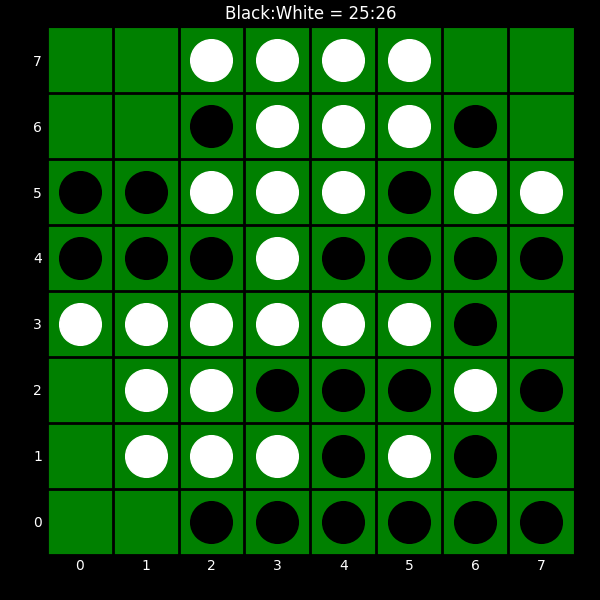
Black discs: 25
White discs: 26